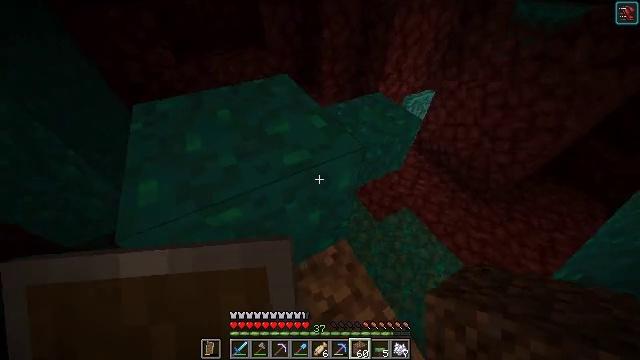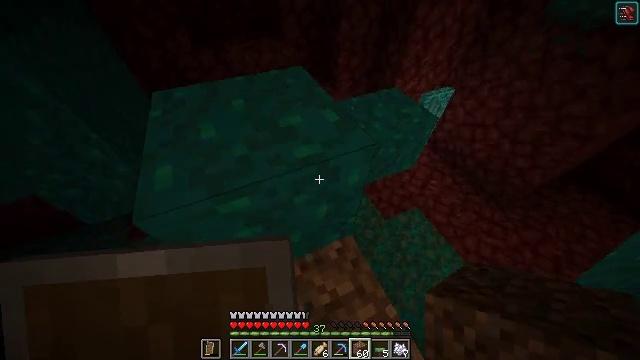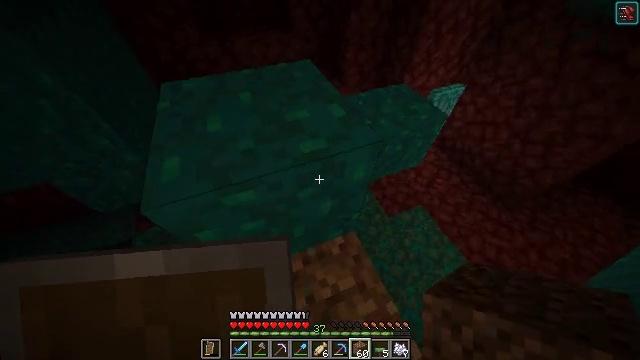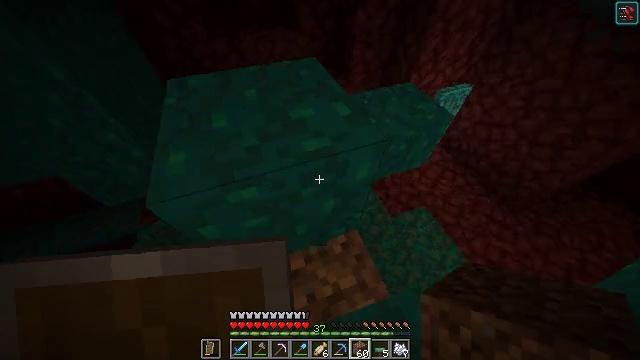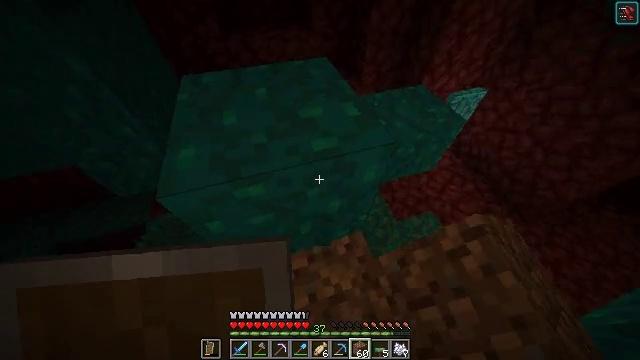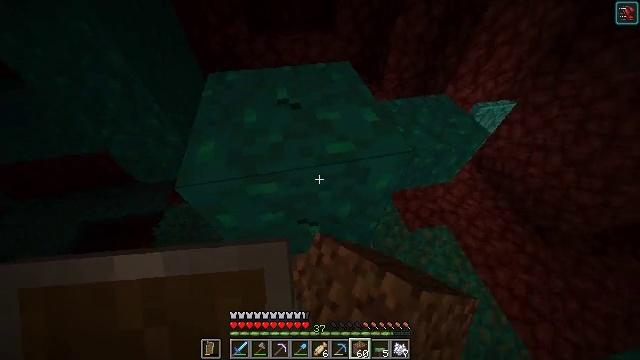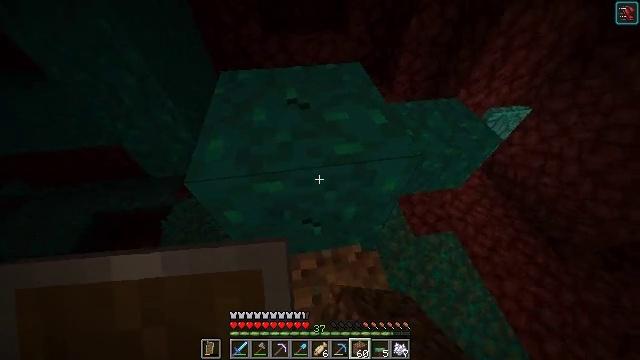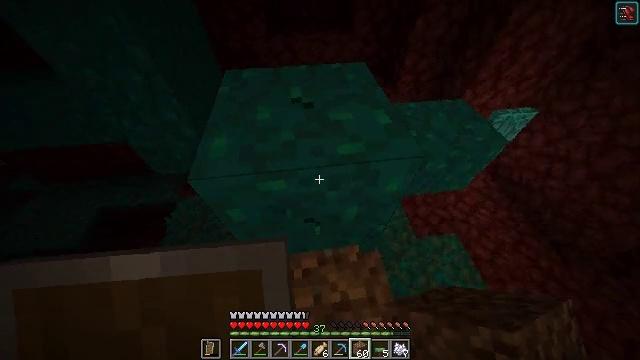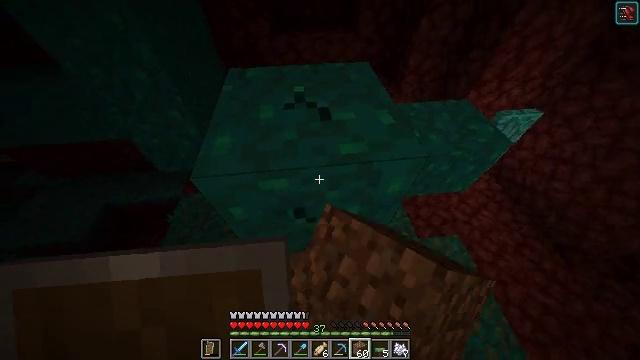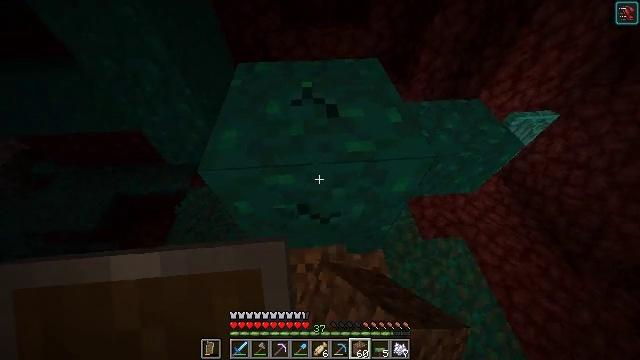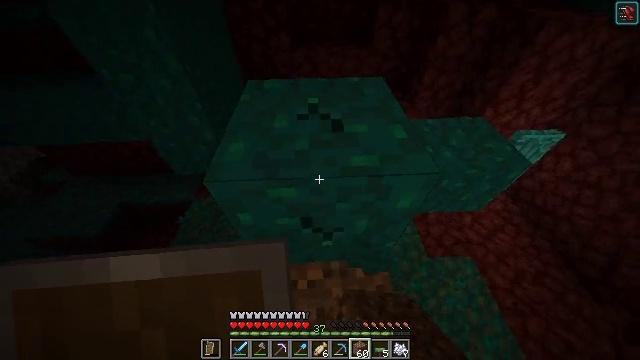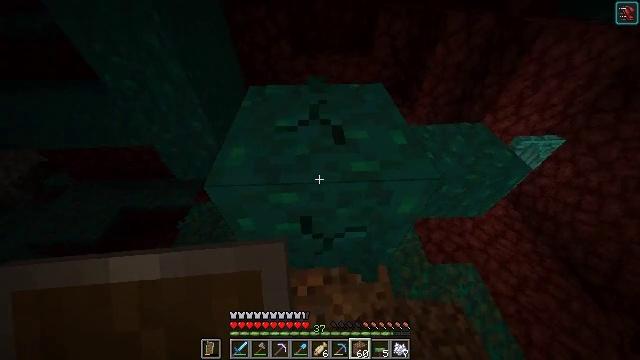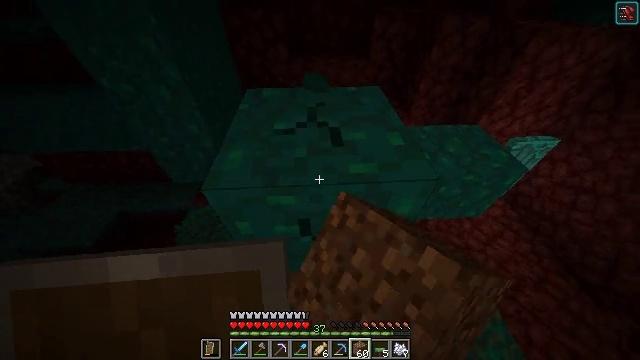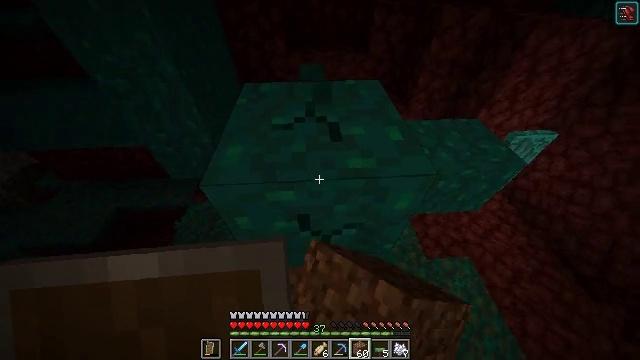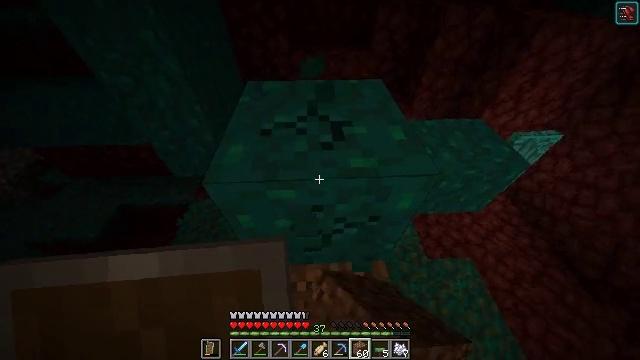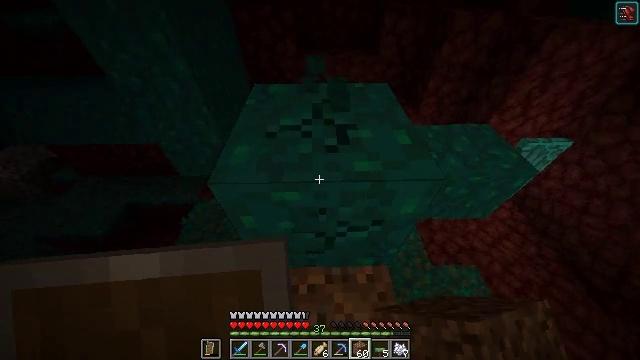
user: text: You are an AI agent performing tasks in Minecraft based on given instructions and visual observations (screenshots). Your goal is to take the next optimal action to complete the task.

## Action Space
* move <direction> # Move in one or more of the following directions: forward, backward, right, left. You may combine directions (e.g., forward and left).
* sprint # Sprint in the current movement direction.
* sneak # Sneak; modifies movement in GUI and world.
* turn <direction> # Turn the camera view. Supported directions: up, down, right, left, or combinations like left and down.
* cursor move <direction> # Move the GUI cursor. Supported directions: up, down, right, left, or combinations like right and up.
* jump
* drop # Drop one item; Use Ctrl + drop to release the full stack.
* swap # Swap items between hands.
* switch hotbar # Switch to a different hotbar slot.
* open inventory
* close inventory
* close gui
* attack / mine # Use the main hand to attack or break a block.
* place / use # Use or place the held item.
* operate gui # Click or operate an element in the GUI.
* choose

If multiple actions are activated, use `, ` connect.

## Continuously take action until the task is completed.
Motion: motion action
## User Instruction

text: Collect warped wart block.
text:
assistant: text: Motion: turn left and down
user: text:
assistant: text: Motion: turn left and down
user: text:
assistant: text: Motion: turn left, attack / mine
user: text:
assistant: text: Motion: turn left, attack / mine
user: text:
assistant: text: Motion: turn left, attack / mine
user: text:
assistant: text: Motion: turn left, attack / mine
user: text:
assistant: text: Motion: turn left, attack / mine
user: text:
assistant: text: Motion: attack / mine
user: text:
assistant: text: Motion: turn left, attack / mine
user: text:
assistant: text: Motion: turn left and up, attack / mine
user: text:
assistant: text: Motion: turn up, attack / mine
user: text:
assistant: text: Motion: attack / mine
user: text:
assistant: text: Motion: turn down, attack / mine
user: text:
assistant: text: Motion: attack / mine
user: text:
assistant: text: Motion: turn left, attack / mine
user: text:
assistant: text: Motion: attack / mine
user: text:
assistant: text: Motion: attack / mine
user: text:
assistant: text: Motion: attack / mine
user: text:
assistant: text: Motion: attack / mine
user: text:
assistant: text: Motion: attack / mine
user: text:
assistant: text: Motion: attack / mine
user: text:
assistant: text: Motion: attack / mine
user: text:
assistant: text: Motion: attack / mine
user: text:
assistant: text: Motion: attack / mine
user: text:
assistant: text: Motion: attack / mine
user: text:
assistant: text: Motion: attack / mine
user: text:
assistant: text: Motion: attack / mine
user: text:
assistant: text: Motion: attack / mine
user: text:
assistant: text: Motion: turn right, attack / mine
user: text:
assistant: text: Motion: turn right, attack / mine